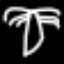
Label: palm tree